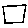
Label: square